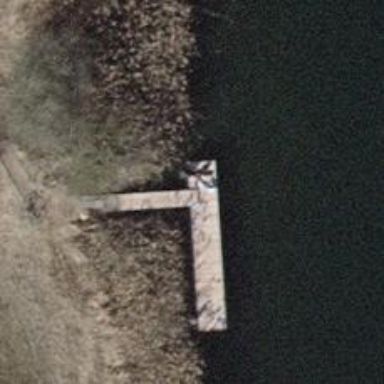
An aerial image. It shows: Man-made pier.